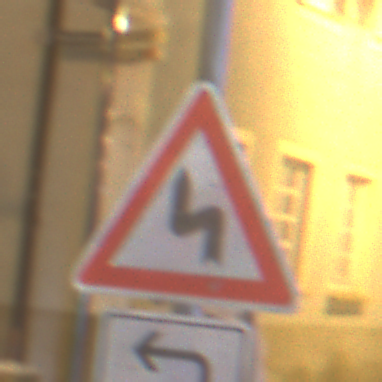
Verkehrszeichen: DoppelkurveZunaechstLinks
Zusatzzeichen unten: RichtungsangabeDurchPfeile2
Umgebung: Outdoor, Urban
Tageszeit: Night
Wetter: Overcast
Licht: Artificial
Jahreszeit: Winter
Kontrast: MediumContrast